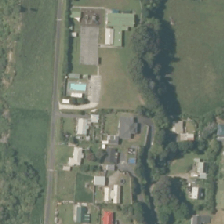
Land cover: urban_build_up